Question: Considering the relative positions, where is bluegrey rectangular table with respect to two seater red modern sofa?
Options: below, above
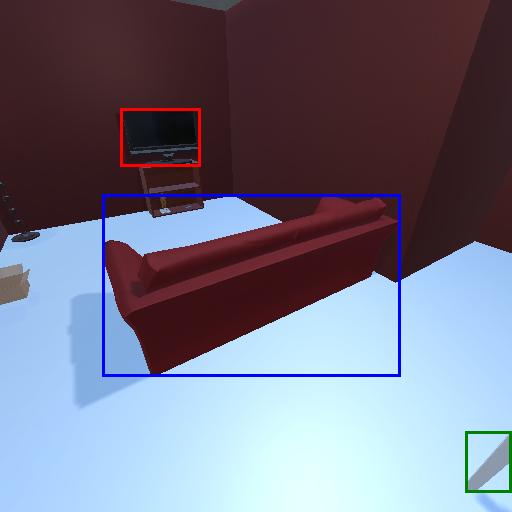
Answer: below